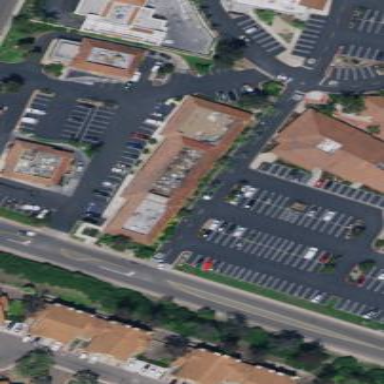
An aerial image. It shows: Commercial building.